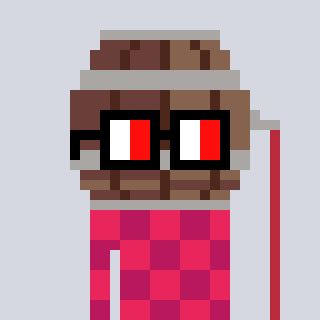
a pixel art character with square glasses with black frames and red eyes, a wine barrel-shaped head and a darkpink-colored body on a cool background